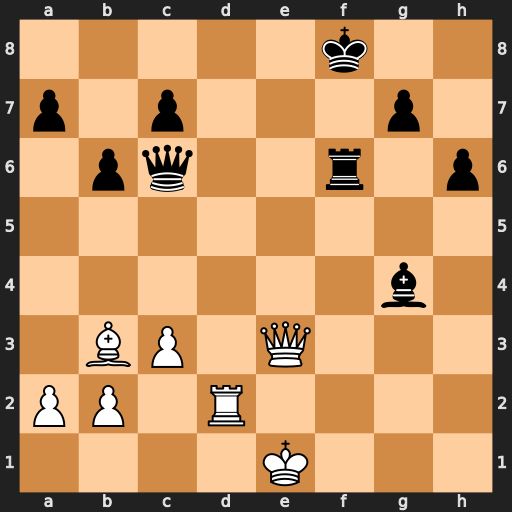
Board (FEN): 5k2/p1p3p1/1pq2r1p/8/6b1/1BP1Q3/PP1R4/4K3
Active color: w
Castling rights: -
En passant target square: -
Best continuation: Rd8+ Qe8 Rxe8#